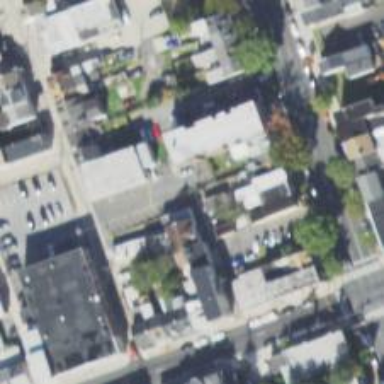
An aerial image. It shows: Alley classified as service road.